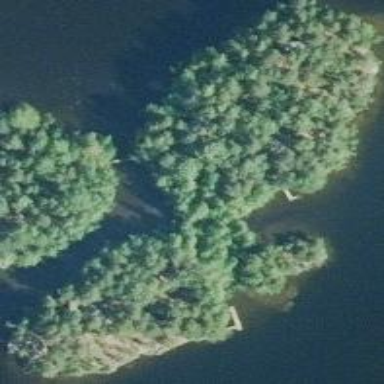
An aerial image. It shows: Island covered with woodland.